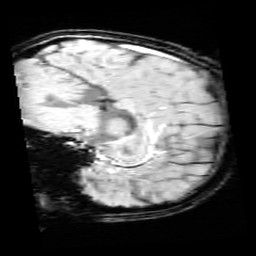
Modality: SWI
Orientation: sagittal
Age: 11
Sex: male
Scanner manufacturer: siemens
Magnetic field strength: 3 T
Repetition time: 0.027 s
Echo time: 0.02 s